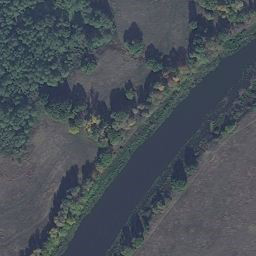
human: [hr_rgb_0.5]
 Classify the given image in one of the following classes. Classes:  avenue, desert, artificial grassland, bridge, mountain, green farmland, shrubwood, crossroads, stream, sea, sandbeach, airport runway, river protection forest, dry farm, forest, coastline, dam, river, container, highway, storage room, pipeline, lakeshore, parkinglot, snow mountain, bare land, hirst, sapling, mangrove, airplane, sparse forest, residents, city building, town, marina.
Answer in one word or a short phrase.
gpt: river